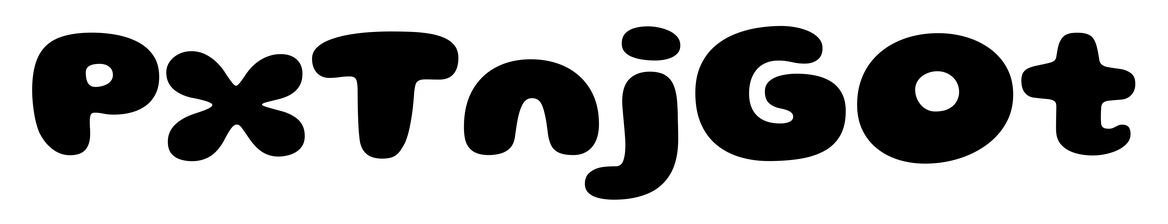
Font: Gluten_ExtraBold